Field crop: tomato
Growth stage: 2
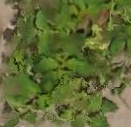
Species: tomato